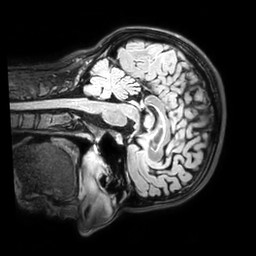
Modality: FLAIR
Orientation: sagittal
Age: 29
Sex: female
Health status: healthy
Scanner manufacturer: philips
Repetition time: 4.8 s
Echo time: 0.2813 s